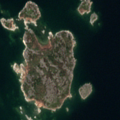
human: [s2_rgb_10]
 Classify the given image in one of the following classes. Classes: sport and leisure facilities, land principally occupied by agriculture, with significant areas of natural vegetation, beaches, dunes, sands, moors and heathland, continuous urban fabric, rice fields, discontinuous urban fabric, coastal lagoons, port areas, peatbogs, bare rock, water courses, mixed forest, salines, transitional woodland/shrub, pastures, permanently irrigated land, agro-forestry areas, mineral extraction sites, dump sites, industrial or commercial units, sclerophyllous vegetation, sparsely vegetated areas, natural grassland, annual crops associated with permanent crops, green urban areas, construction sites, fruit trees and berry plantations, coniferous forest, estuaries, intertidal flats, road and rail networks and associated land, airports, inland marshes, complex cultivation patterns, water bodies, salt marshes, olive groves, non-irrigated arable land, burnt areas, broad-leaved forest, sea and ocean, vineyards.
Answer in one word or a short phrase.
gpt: bare rock, sea and ocean